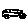
Label: car